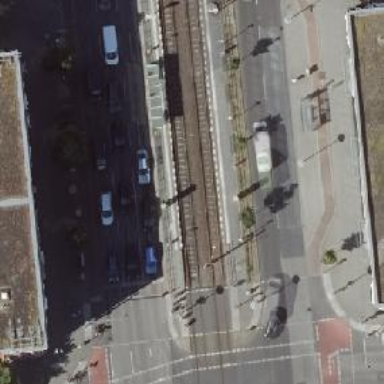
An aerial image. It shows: Platform for public transport with shelter. This railway platform is for trams.